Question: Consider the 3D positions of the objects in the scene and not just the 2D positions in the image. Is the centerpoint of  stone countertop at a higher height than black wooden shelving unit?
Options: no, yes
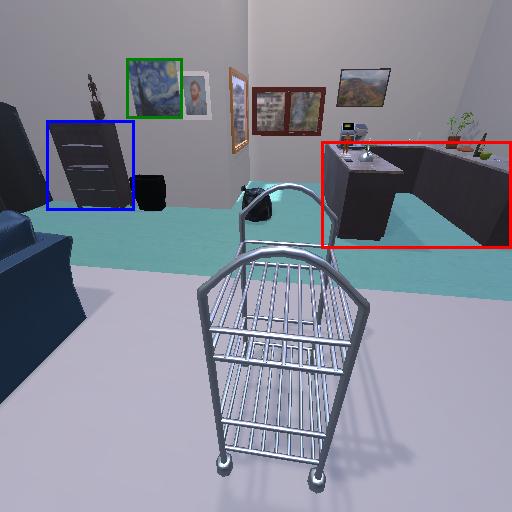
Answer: no